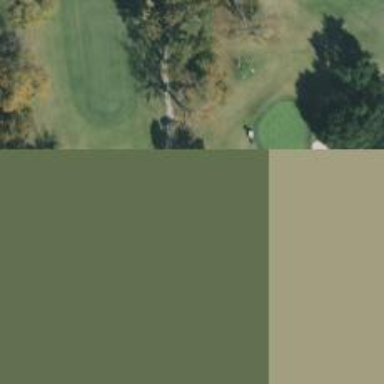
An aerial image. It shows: Service road designated as golf cart path.